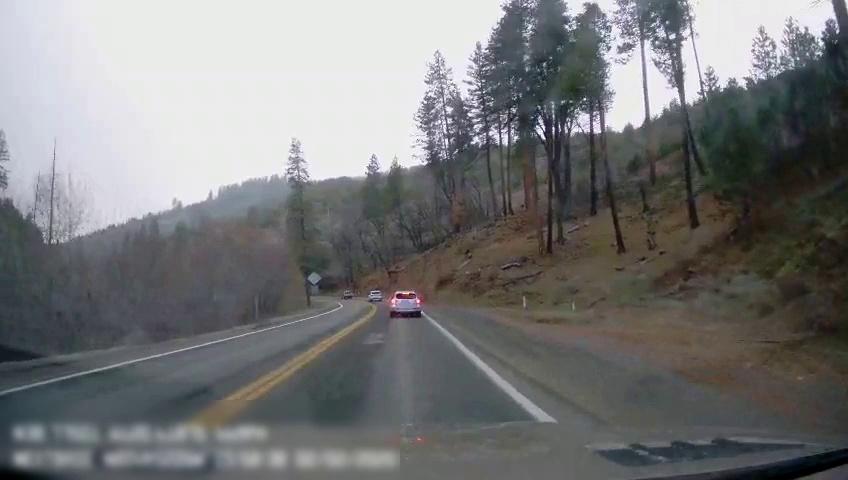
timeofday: Day
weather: Cloudy
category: Drivable Space
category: Vehicles | Car
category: Vehicles | SUV
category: Vehicles | SUV
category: Lanes | Current Lane
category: Lanes | Current Lane
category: Lanes | Opposite Lane